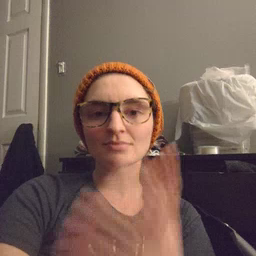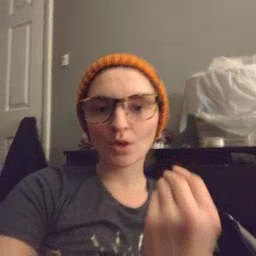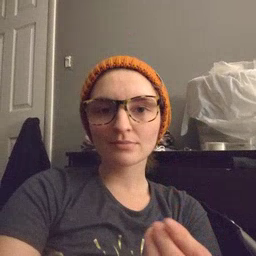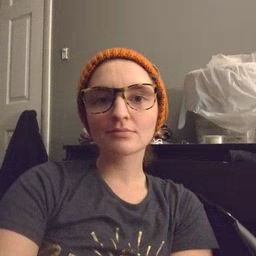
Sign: wet